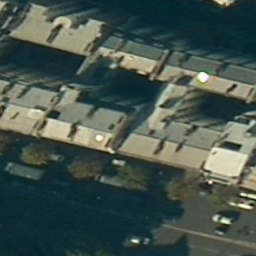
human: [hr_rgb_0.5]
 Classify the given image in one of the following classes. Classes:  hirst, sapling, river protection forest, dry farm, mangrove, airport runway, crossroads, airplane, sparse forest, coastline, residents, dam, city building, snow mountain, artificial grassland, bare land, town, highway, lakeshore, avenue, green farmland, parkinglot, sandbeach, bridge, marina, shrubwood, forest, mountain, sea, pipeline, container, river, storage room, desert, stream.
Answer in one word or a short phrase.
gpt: city building